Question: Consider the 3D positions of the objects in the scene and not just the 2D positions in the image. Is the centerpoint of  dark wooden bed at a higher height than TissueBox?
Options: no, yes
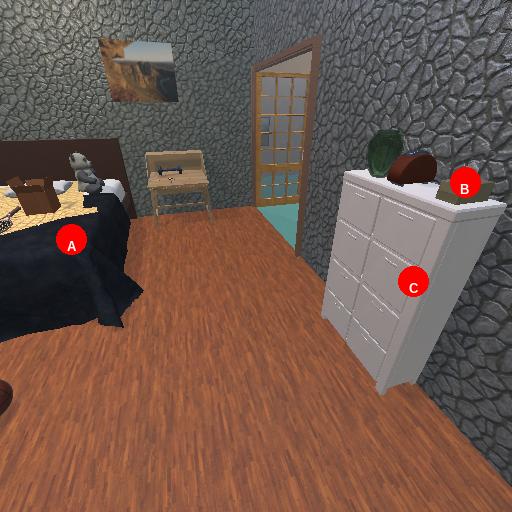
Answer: no